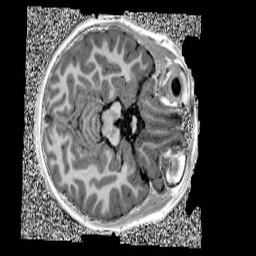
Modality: UNIT1
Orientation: axial
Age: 9
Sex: female
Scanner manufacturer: siemens
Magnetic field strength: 3 T
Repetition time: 4 s
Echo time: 0.00299 s